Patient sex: M
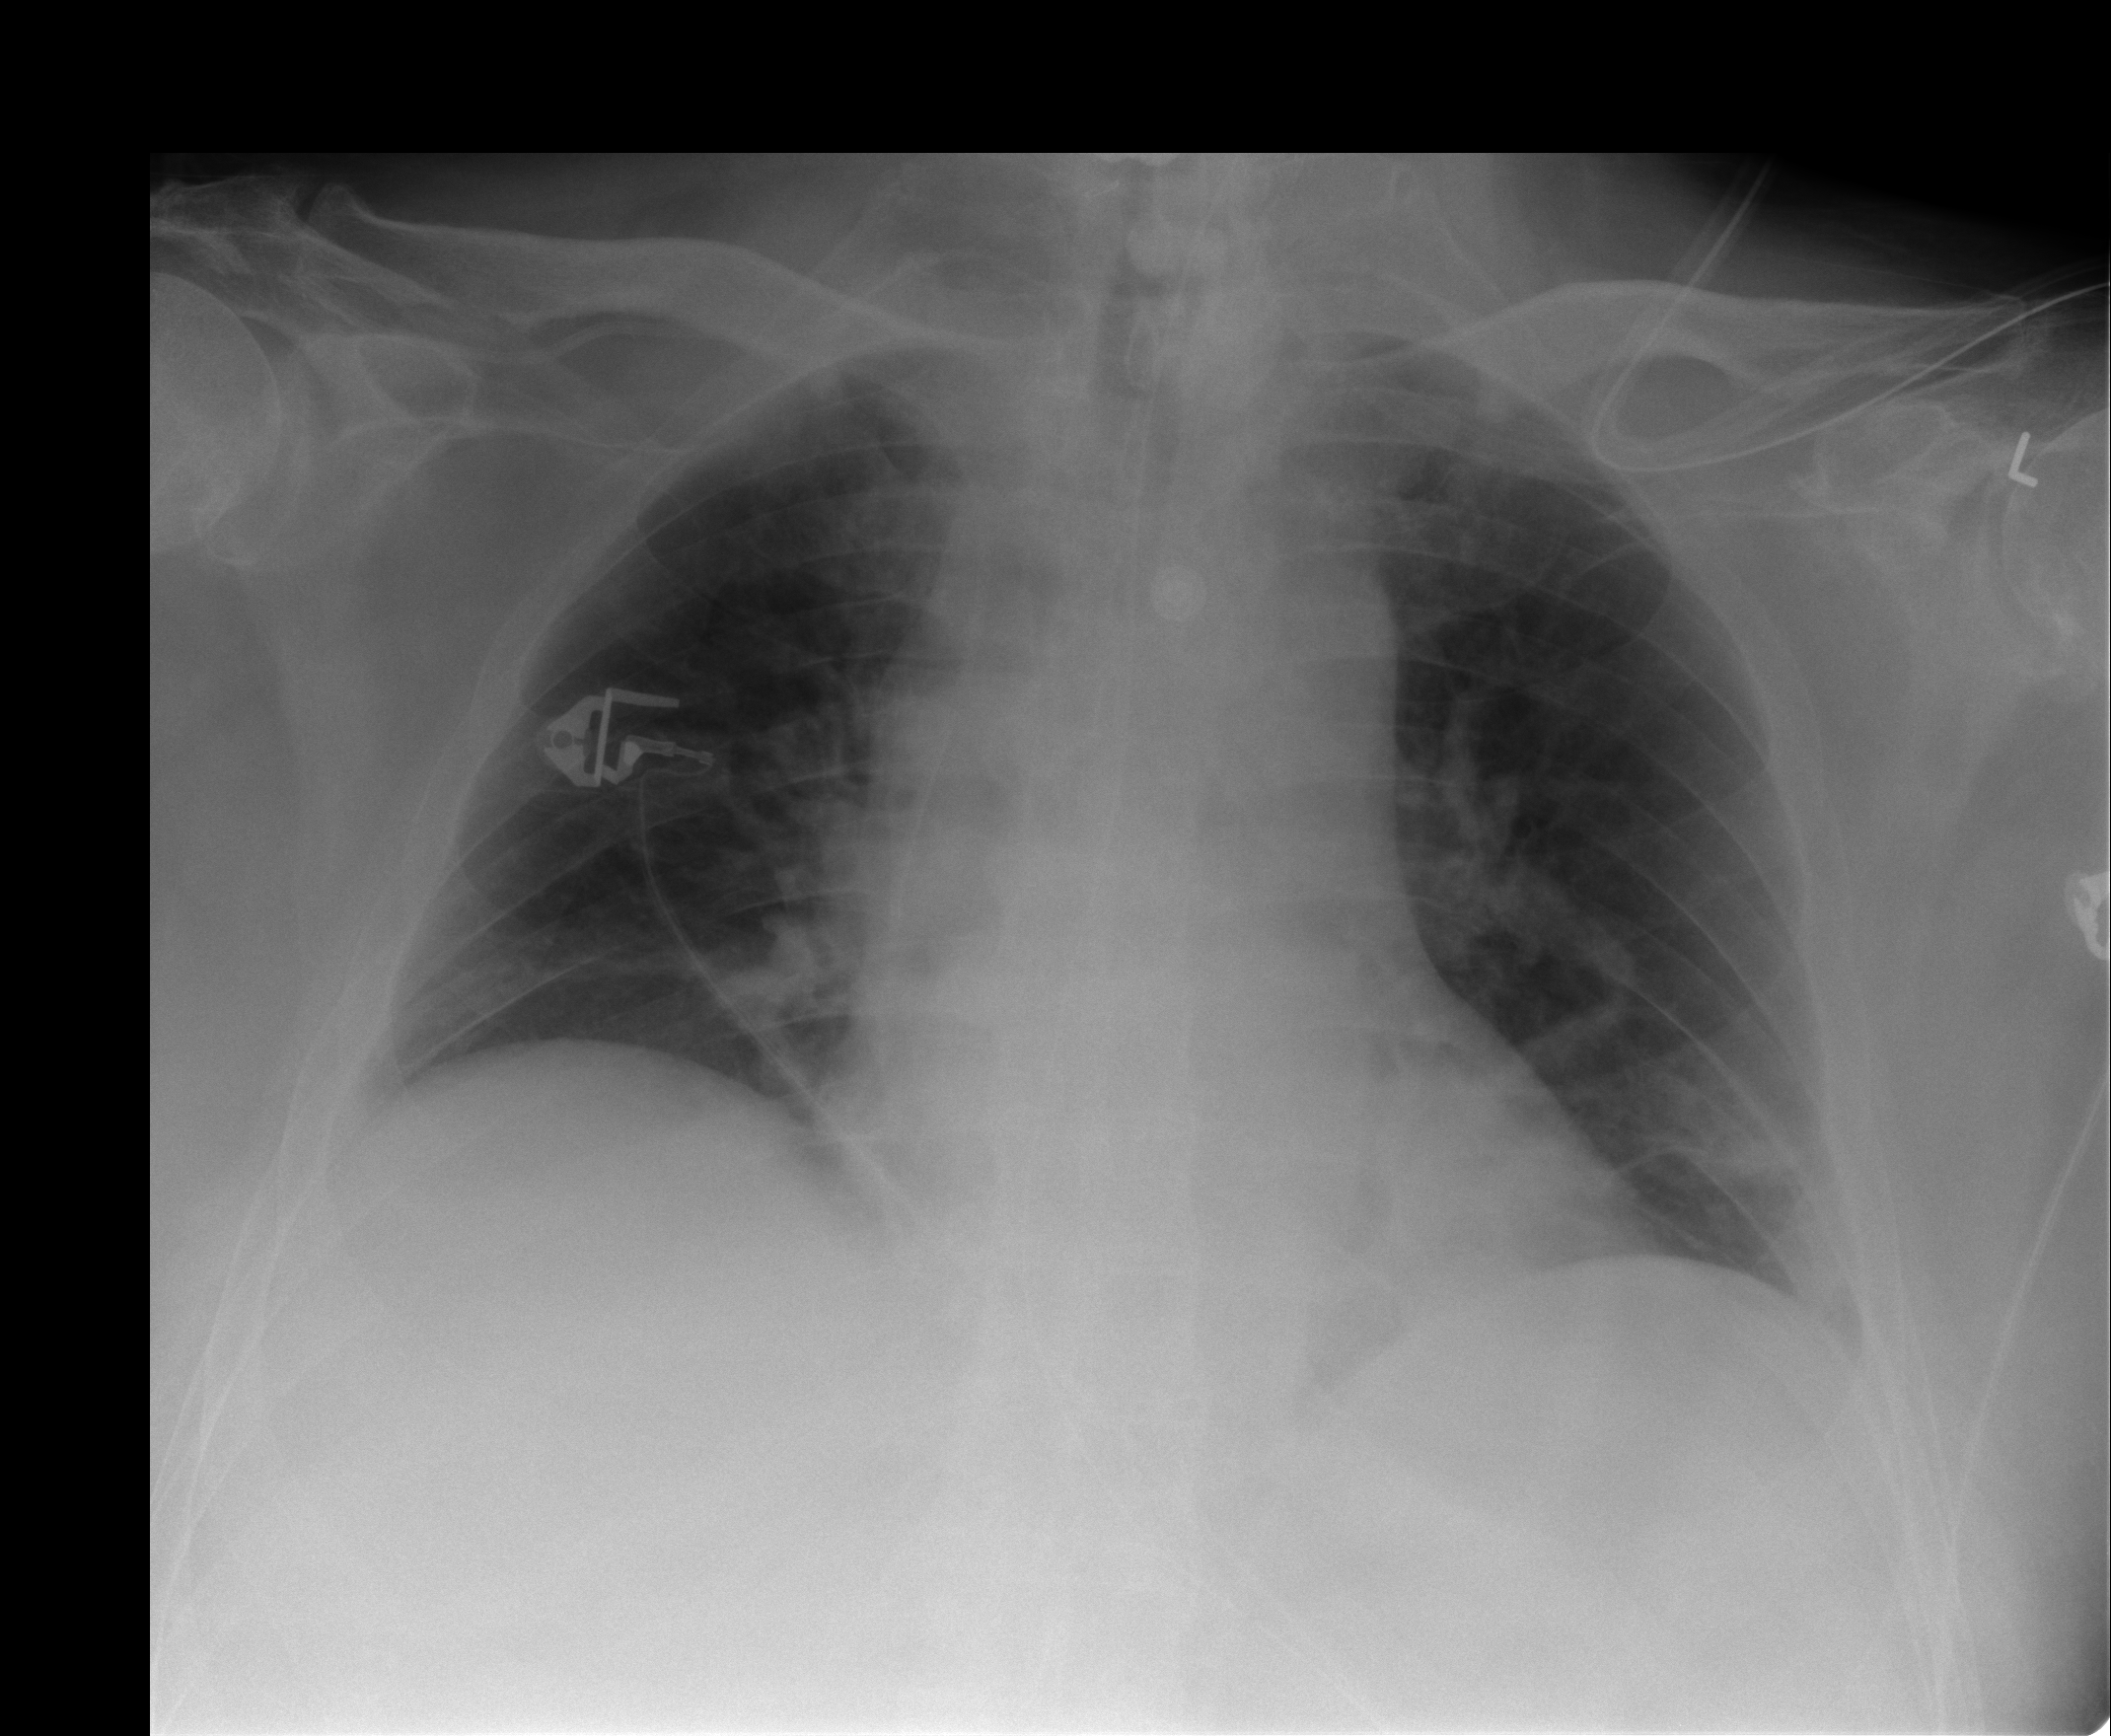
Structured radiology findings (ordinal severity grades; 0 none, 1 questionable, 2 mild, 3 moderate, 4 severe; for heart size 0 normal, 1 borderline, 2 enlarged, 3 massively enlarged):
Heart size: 0
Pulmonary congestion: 1
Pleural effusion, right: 0
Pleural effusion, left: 1
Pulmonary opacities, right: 0
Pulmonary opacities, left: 1
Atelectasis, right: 0
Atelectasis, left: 2